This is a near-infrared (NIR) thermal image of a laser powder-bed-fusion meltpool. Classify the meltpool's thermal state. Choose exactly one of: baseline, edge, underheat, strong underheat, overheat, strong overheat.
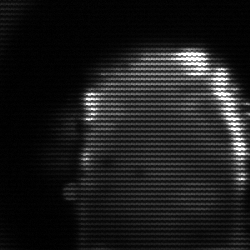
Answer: baseline